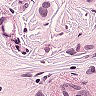
Metastatic tissue present: yes